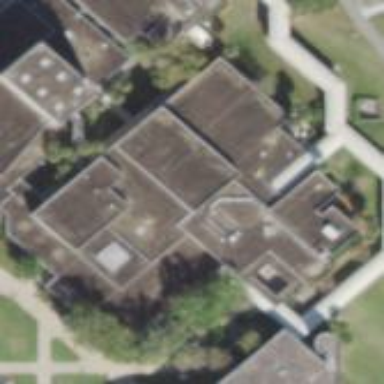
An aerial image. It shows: College building.